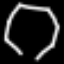
Label: octagon